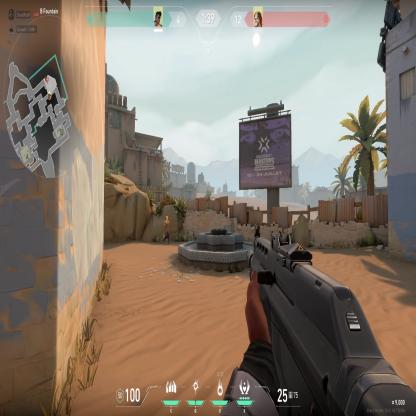
Label: enemy